Question: I have a video which has frames as shown in my previous image in this question.
<URL>
I detected these markers and numbered them as shown in the image given below:

My problem is as follows. After I have detected markers in one frame I need to detect them in another frame and find out how much the marker has moved from its previous location. However on using my code again on the second frame I sometimes in some frames get a different numbering among markers and hence I am not able to track markers from one image to another. Also detecting the markers in each image becomes a cumbersome task and takes a lot of time for a video which has around 200 frames.
How can I track these markers over images so as to know how much a particular marker has moved between frames or simply how can I number these markers such that the numbering never changes viz, the marker numbered 60 remains marker number 60 from frame 1 to frame 200.
As a side question is there a way to actually decrease the processing time such that I don't have to detect the face and eyes in each and every frame (Please refer to the image given in the link in my previous question it makes things clearer).
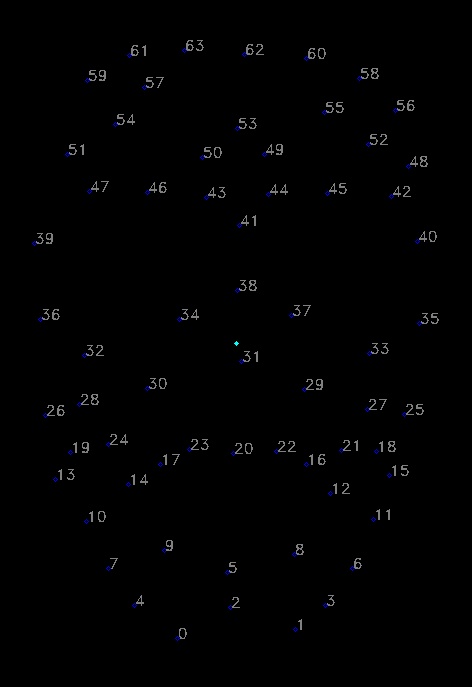
Answer: > My problem is as follows. After I have detected markers in one frame I
need to detect them in another frame and find out how much the marker
has moved from its previous location. However on using my code again
on the second frame I sometimes in some frames get a different
numbering among markers and hence I am not able to track markers from
one image to another. Also detecting the markers in each image becomes
a cumbersome task and takes a lot of time for a video which has around
200 frames.How can I track these markers over images so as to know how much a
particular marker has moved between frames or simply how can I number
these markers such that the numbering never changes viz, the marker
numbered 60 remains marker number 60 from frame 1 to frame 200.
Maybe consider using optical flow technique - <URL> ?
Alternatively try to divide your points cloud into smaller parts and than detect contours. You can divide it using lines or by using this simple idea (not tested or analysed):
1. Find convex hull of all points (http://en.wikipedia.org/wiki/Convex_hull_algorithms) from your point cloud.
2. Points which are on the border are in one group.
3. After processing points from group from point 2, delete them.
4. Go to point 1.
> As a side question is there a way to actually decrease the processing time such that I don't have to detect the face and eyes in
each and every frame
There are few easy things you can do to decrease processing time:
- - - - 'n''n+1''n'- <URL>